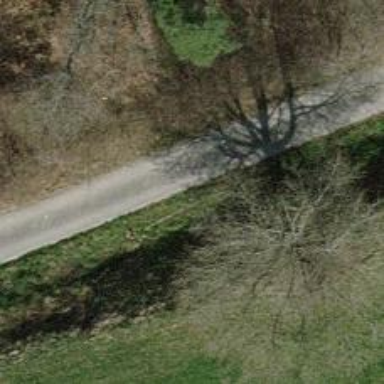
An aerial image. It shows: Well-maintained track road with grade 1 tracktype.